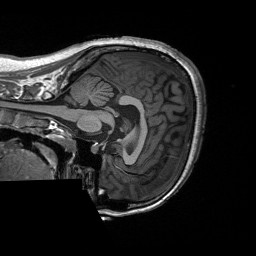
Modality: T1w
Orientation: sagittal
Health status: healthy
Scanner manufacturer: siemens
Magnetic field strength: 3 T
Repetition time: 2.3 s
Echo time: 0.00228 s